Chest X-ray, AP view. Patient: 56 years old, sex F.
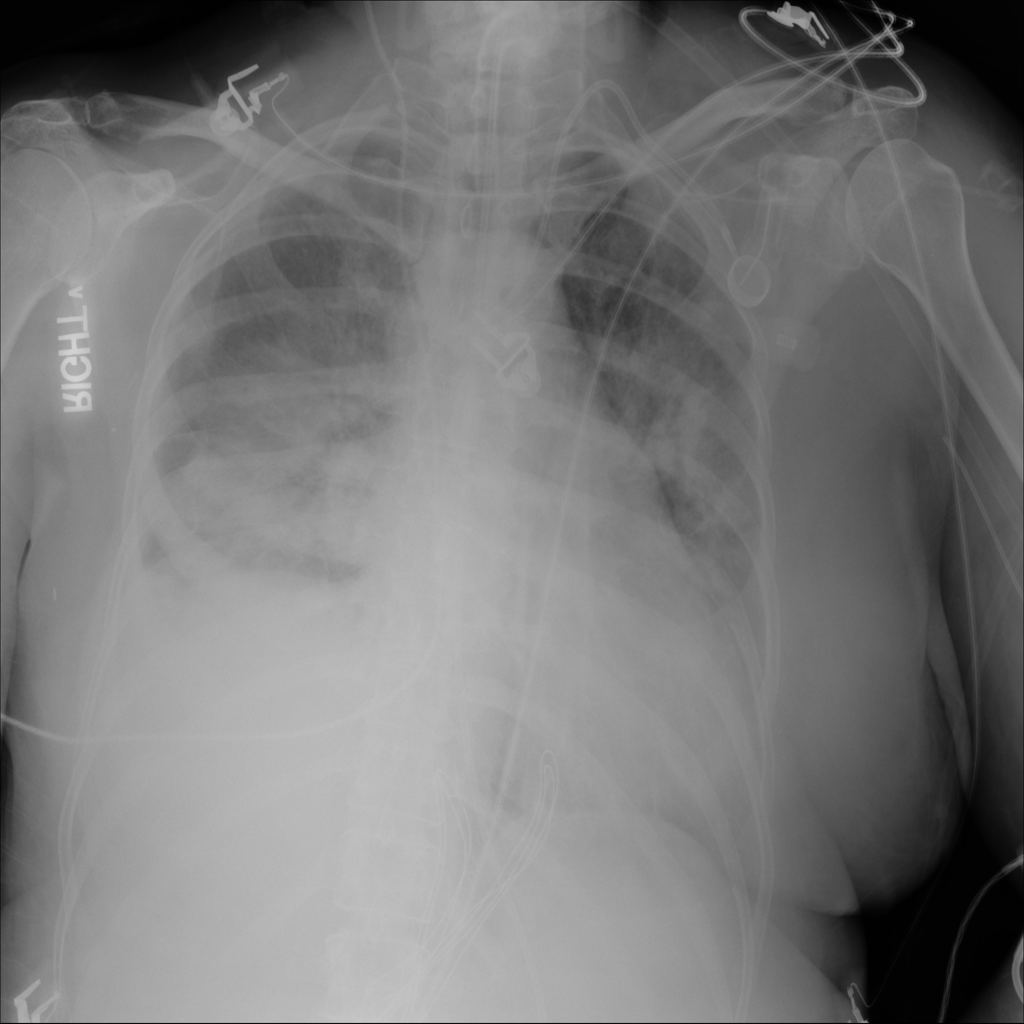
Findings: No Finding